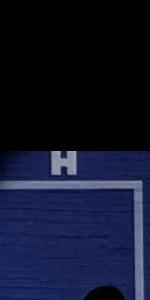
Label: Empty